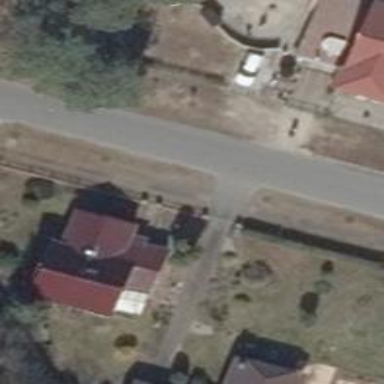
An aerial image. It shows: Driveway.